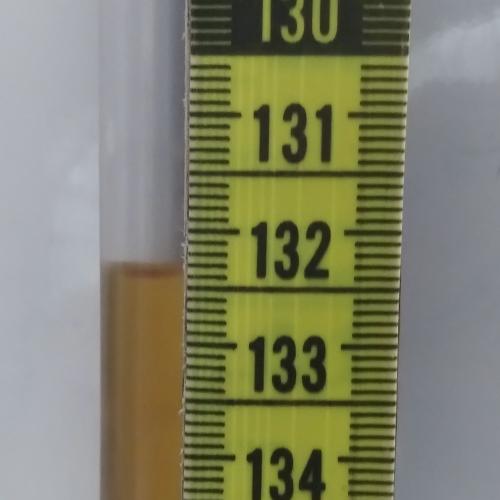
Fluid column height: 132.4 cm